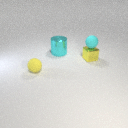
small yellow metal cube behind small yellow rubber sphere